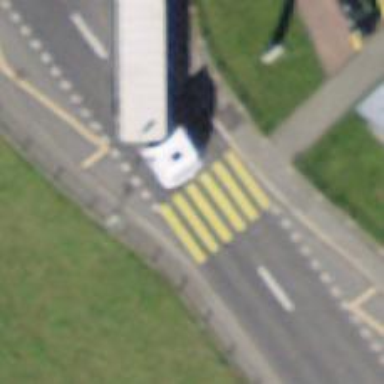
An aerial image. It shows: Marked road crossing.